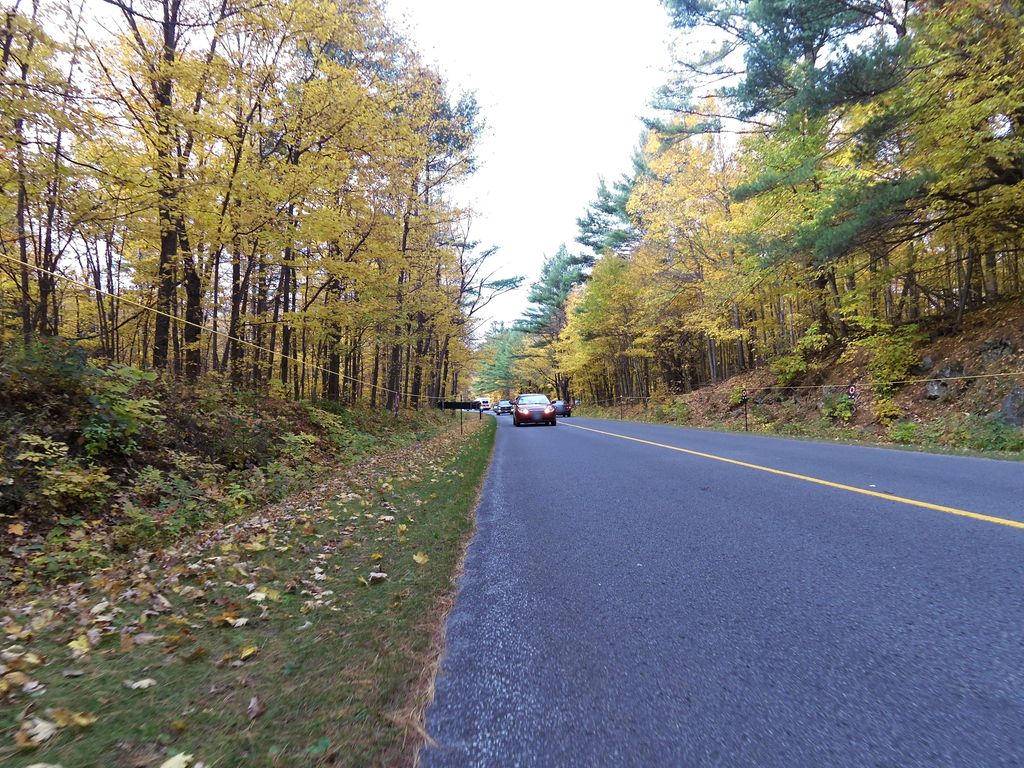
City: ottawa-gatineau